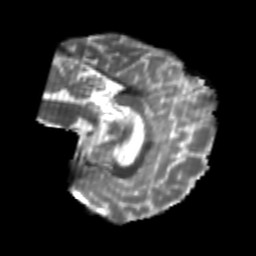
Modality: T2w
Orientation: sagittal
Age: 24
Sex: male
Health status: healthy
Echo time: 0.074 s